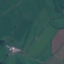
Land use / land cover: Pasture